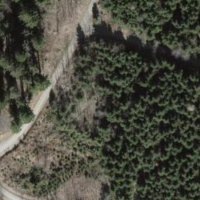
EUNIS habitat code: 43
Species observed at this site:
Corylus avellana